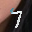
Label: 7